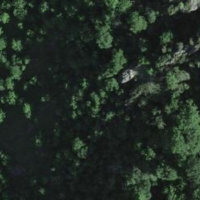
EUNIS habitat code: 41
Species observed at this site:
Limax maximus